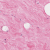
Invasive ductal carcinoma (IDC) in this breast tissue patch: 0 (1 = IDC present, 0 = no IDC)